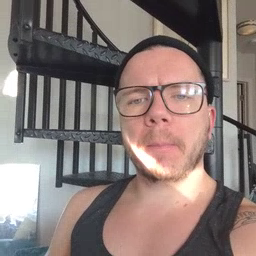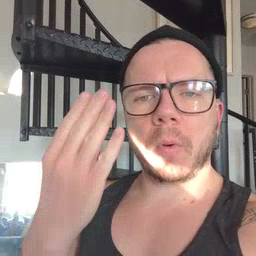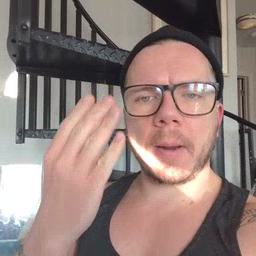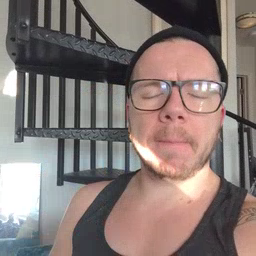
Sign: morning